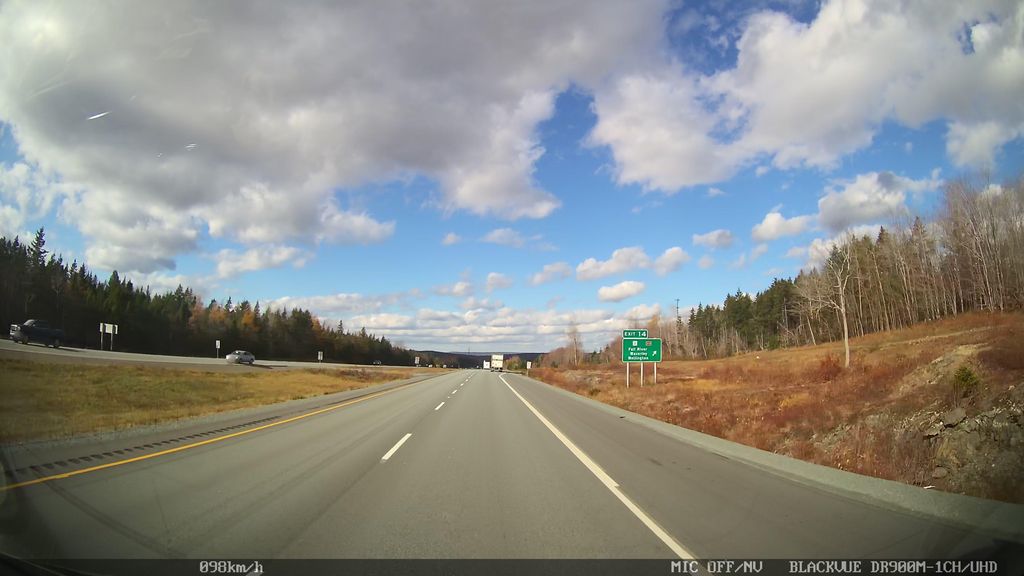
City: halifax